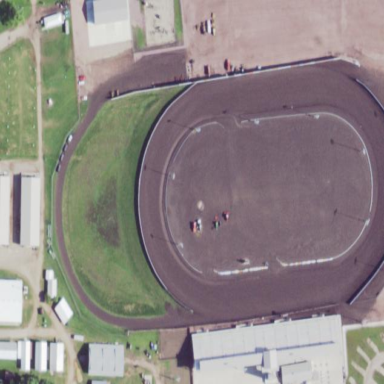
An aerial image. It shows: Raceway for motor sports.